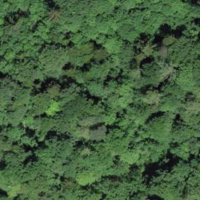
EUNIS habitat code: 44
Species observed at this site:
Allium ursinum
Polystichum aculeatum